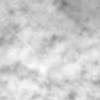
Label: no_change